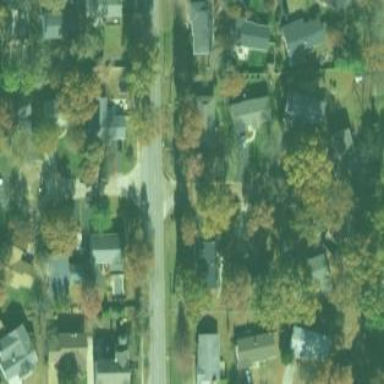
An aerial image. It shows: Residential area composed of single-family homes.